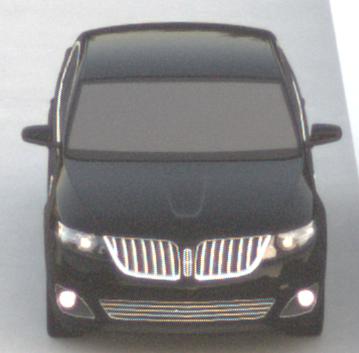
Make: Lincoln
Model: MKS
Detailed model: -
Model produced from: 2008
Model produced until: 2011
Doors: 4
Color: black
Road condition: dry road
Daytime: sunrise or sunset
Contrast: low contrast